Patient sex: M
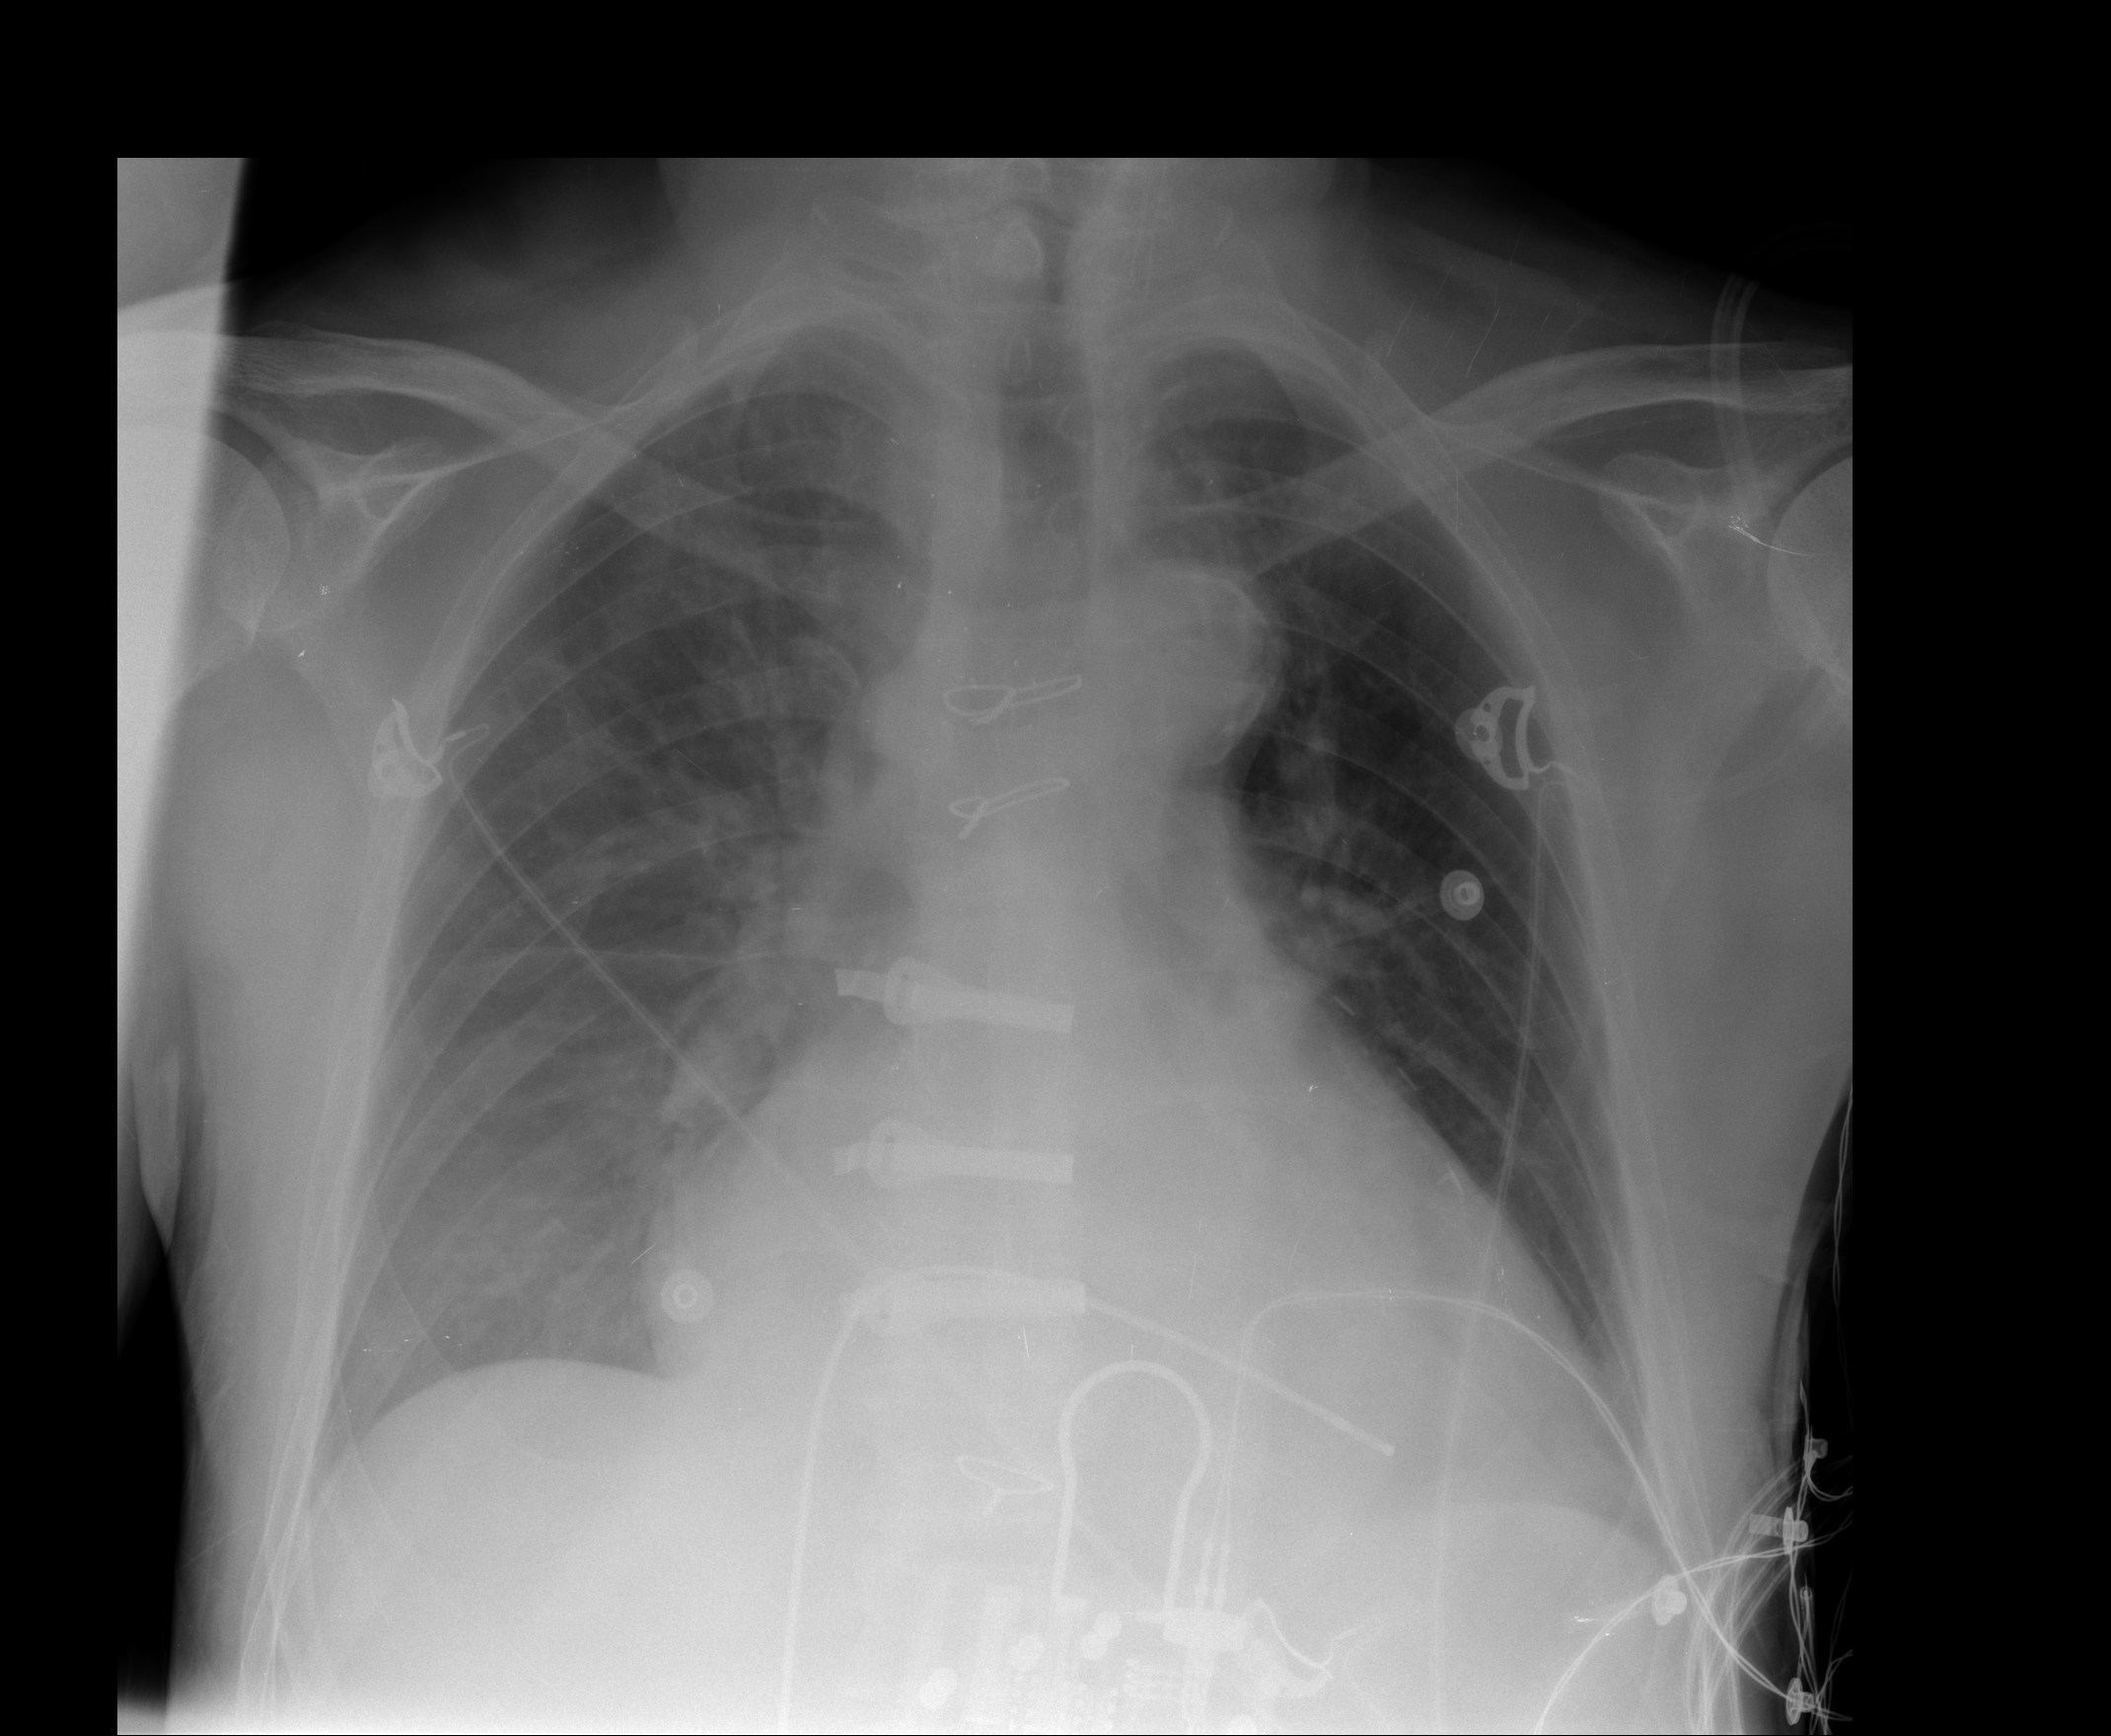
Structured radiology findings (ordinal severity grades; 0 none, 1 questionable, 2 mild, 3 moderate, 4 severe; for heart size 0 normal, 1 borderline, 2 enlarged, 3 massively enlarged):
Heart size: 2
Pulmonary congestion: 0
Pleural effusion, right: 1
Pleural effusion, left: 0
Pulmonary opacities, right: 0
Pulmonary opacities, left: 0
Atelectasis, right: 2
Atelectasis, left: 0